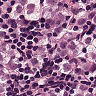
Metastatic tissue present: yes